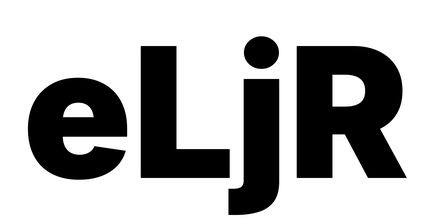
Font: Inter_Black